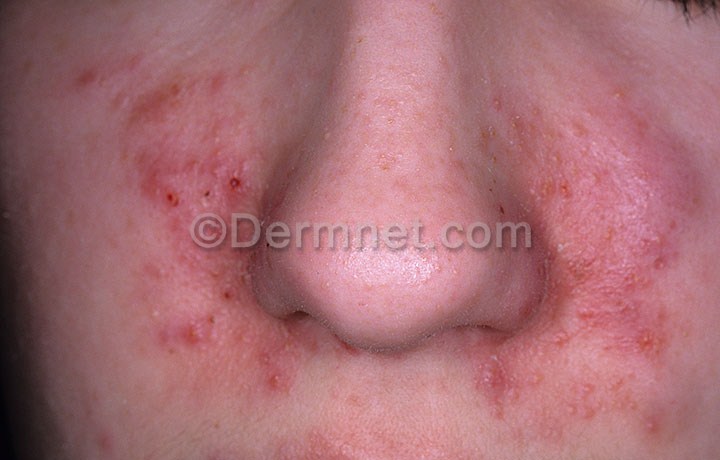
Disease: Psoriasis pictures Lichen Planus and related diseases